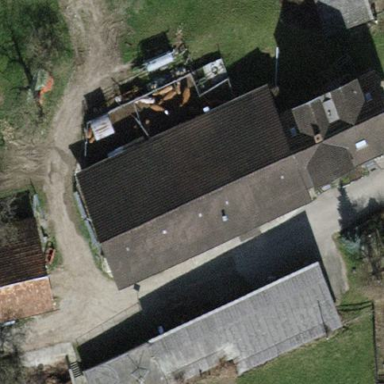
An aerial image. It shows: Farmyard area.